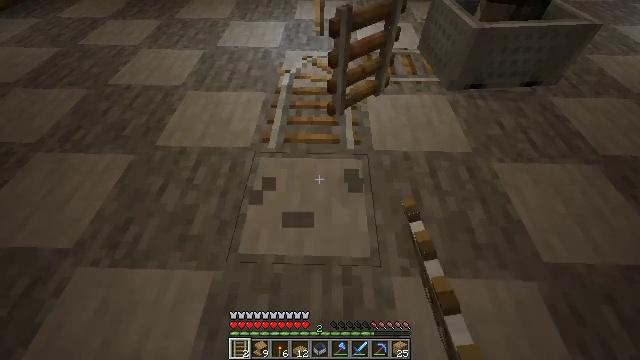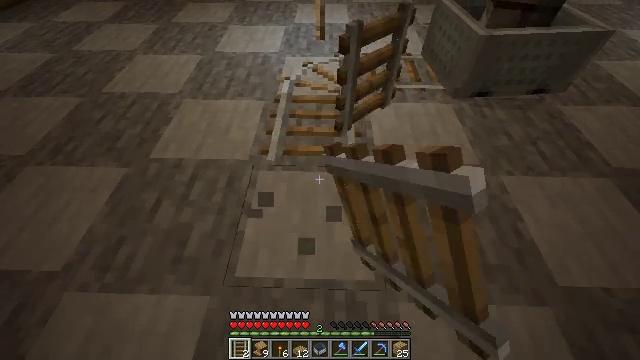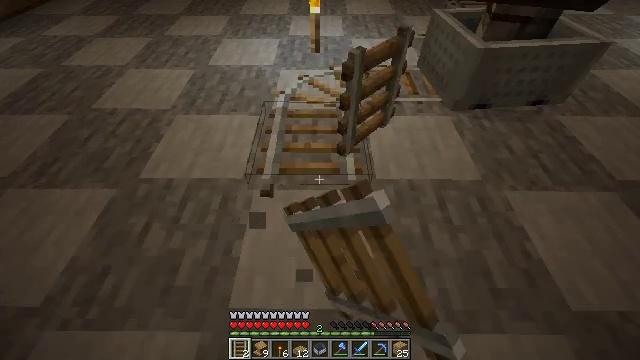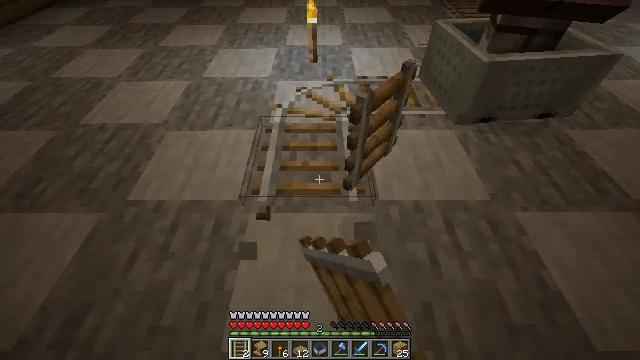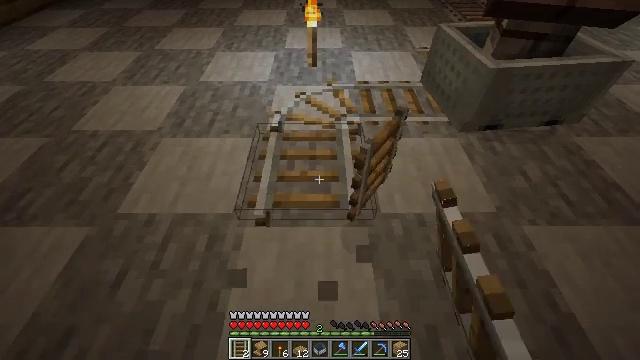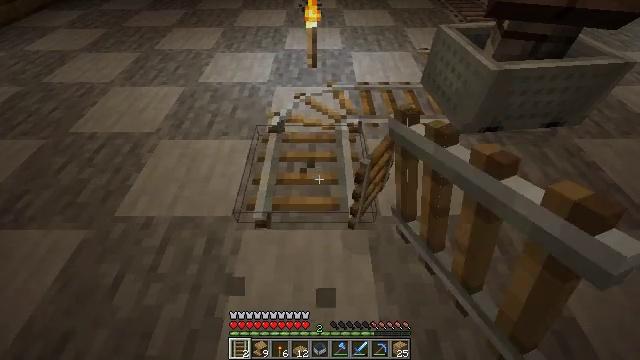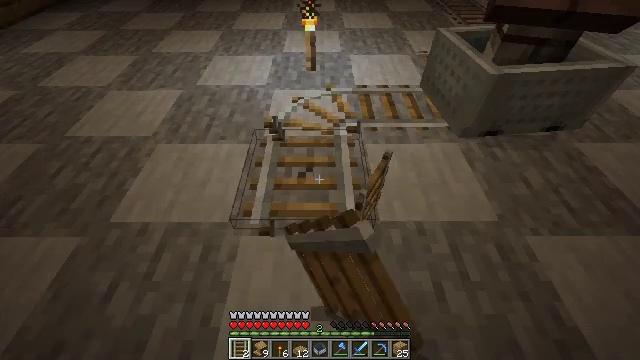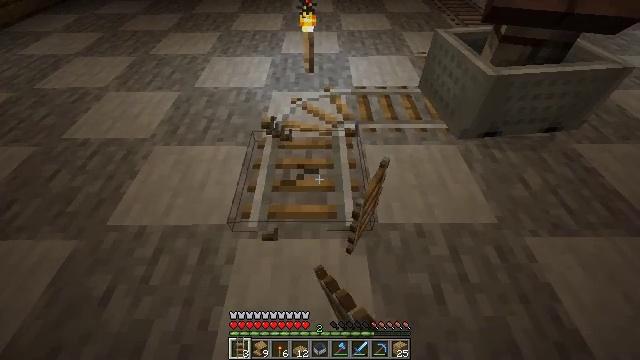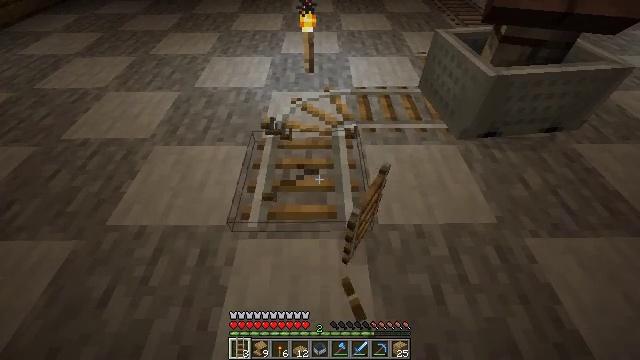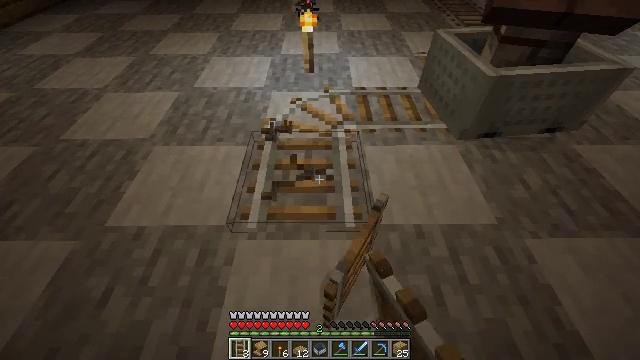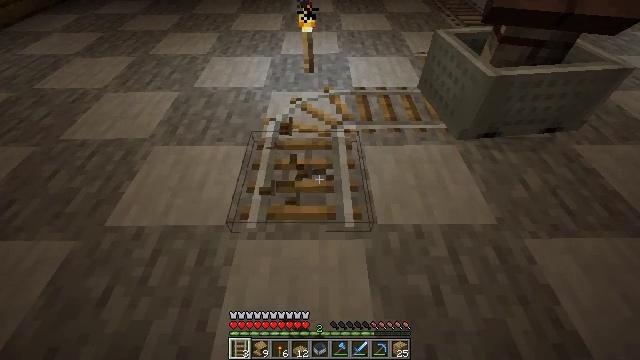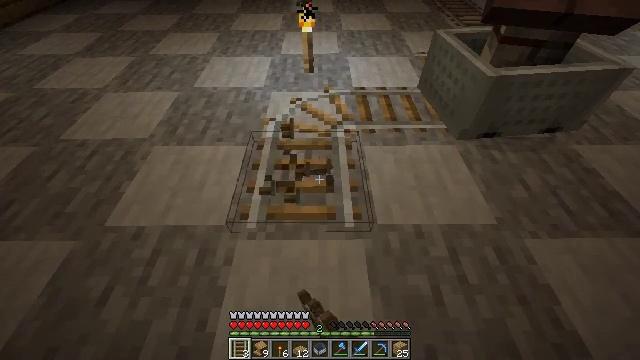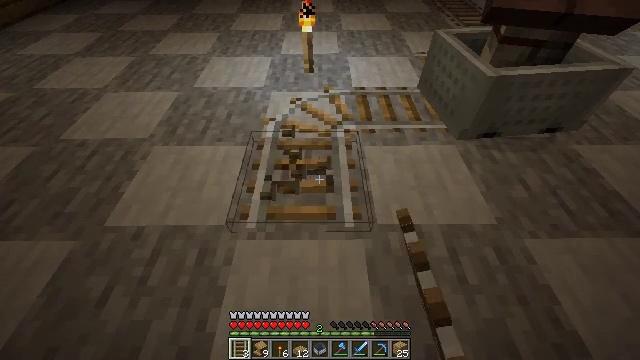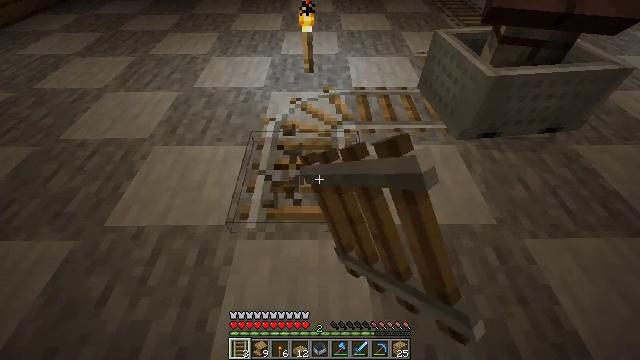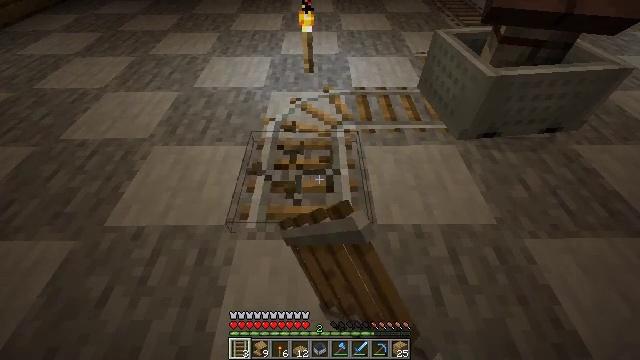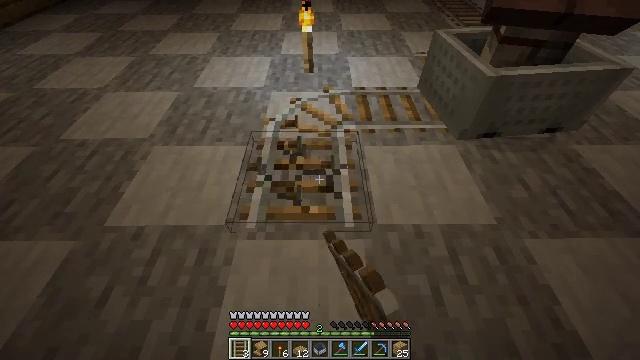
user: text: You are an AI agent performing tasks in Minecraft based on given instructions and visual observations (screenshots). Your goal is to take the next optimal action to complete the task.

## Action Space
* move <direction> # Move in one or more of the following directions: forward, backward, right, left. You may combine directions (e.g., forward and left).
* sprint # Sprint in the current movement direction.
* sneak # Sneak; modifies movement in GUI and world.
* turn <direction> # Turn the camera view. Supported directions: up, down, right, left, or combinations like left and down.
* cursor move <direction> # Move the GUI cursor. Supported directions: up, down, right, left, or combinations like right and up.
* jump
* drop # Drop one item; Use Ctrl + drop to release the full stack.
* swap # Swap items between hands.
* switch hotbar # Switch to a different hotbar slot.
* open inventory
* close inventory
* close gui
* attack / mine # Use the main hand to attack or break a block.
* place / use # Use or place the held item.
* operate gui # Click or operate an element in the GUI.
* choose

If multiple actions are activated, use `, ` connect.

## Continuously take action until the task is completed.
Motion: motion action
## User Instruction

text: Collect rails for building a railway.
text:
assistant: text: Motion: move forward, attack / mine
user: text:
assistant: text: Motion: move forward, turn right and up, attack / mine
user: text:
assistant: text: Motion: attack / mine
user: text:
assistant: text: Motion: attack / mine
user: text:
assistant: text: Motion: attack / mine
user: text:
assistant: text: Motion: attack / mine
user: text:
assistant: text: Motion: attack / mine
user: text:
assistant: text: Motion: attack / mine
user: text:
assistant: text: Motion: attack / mine
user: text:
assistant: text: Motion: attack / mine
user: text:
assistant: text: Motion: attack / mine
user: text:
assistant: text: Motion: attack / mine
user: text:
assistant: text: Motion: attack / mine
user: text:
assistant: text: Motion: attack / mine
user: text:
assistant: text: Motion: attack / mine
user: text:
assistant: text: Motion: attack / mine
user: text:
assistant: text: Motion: attack / mine
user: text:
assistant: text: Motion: attack / mine
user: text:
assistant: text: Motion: attack / mine
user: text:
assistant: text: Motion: attack / mine
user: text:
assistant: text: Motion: attack / mine
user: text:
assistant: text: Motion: attack / mine
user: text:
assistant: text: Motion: attack / mine
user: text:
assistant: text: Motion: attack / mine
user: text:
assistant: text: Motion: attack / mine
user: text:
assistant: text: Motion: attack / mine
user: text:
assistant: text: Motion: attack / mine
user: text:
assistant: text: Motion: attack / mine